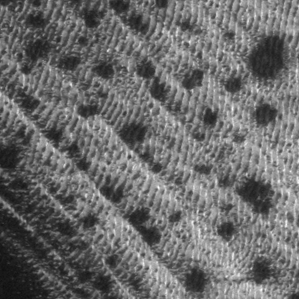
Label: frost